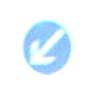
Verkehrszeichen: VorgeschriebeneVorbeifahrtLinks
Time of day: MorningAfternoon
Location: Outdoor (Special)
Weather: Clear
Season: NotSpecified
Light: Natural